Question: I'm encrypting imagea into base64 then storing them in the database. I then print the images using PHP, but sometimes I get a corrupted image. If I put the same code in an HTML file, or if I refresh the page many times, then it works.

'''
<img src="data:image/png;_encrypteddata_" />
'''
'_encrypteddata_'
It works fine, but sometimes it shows a continuously corrupted image with the same data. Is it having problem with browser or base64?
I'm using 'image/png' for all the icons. Would that cause any problems?
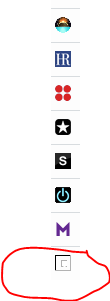
Answer: Basically 'base64' get much memory for storing encrypted data especially images so whenever you get that little bit huge data from database it takes some times to be loaded . sometimes browser does not wait much time to decrypt so you could see corrupted images.
You better to store your images in the local file system rather than storing into the database. it will speed up your process.
use this code for store your data into local file system
'''
function get_image($image_url, $localPathToStore)
{
echo $url . "<br>" . $saveto;
$ch = curl_init($url);
curl_setopt($ch, CURLOPT_HEADER, 0);
curl_setopt($ch, CURLOPT_RETURNTRANSFER, 1);
curl_setopt($ch, CURLOPT_BINARYTRANSFER, 1);
$raw = curl_exec($ch);
curl_close($ch);
if (file_exists($saveto)) {
unlink($saveto);
}
$fp = fopen($saveto, 'x');
fwrite($fp, $raw);
fclose($fp);
}
'''